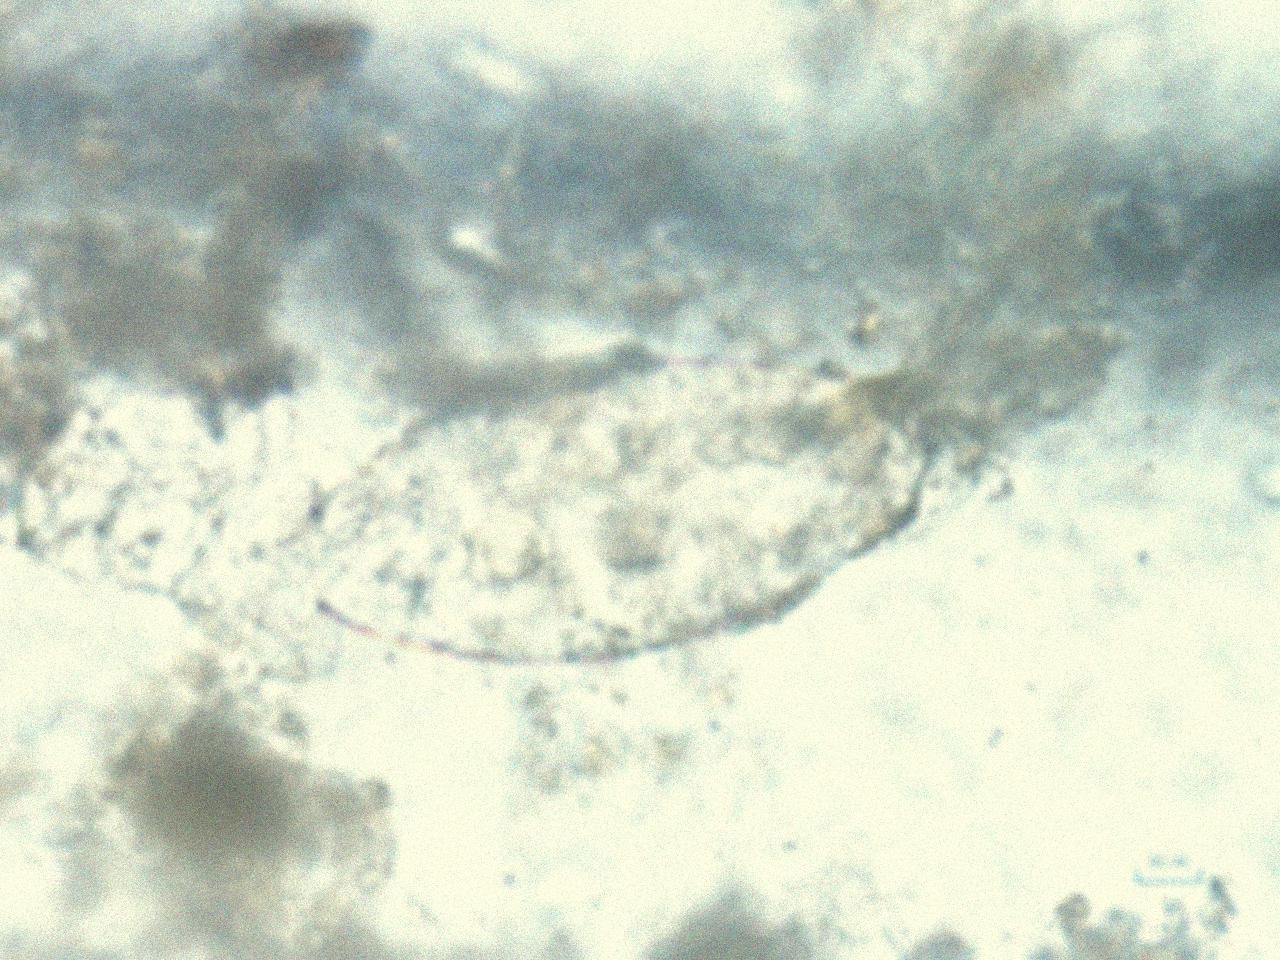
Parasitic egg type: Fasciolopsis buski